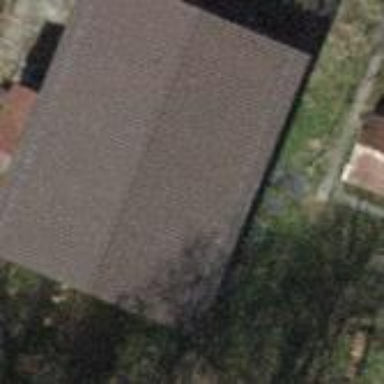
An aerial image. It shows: Shed.